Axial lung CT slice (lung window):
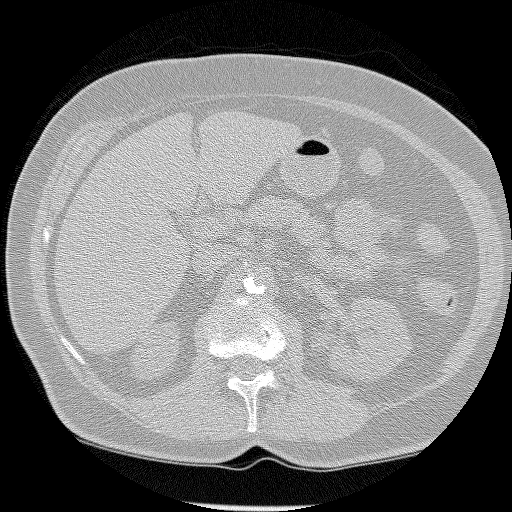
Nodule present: no